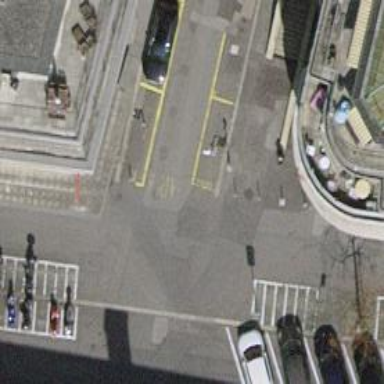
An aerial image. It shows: Unmarked road crossing.